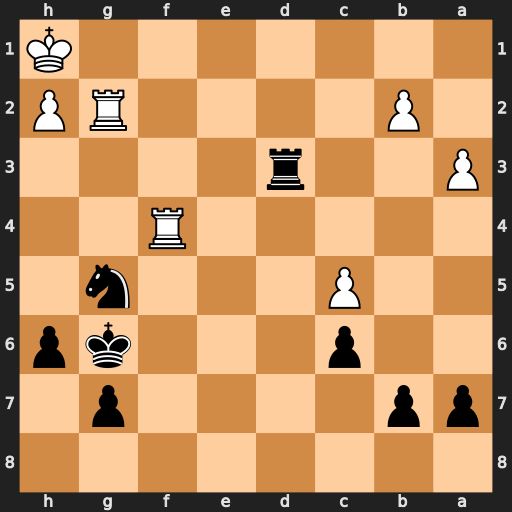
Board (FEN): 8/pp4p1/2p3kp/2P3n1/5R2/P2r4/1P4RP/7K
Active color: b
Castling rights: -
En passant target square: -
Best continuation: Rd1+ Rg1 Rxg1+ Kxg1 Nh3+ Kg2 Nxf4+